Interaction volume radius: 5 \u00c5
Interaction volume height: 10 \u00c5
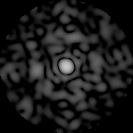
Disorder parameter: 0.7542